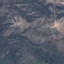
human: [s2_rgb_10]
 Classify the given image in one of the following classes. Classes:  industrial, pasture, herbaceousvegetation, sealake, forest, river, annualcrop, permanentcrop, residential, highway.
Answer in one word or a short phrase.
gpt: HerbaceousVegetation